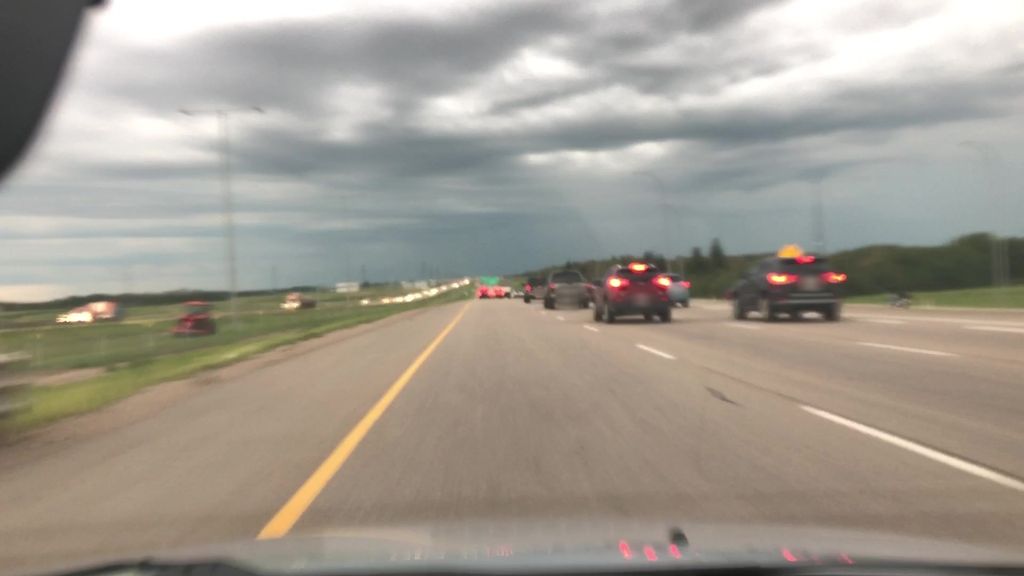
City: edmonton